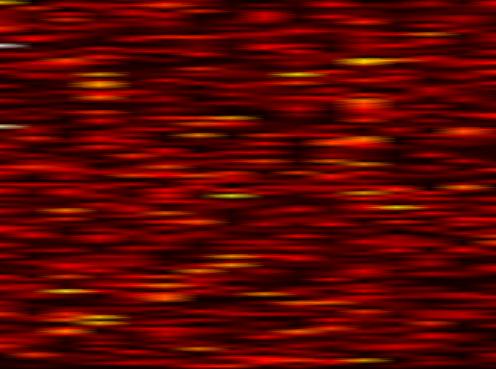
Label: FBMC